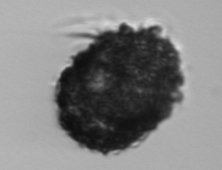
Label: Stenosemella_pacifica